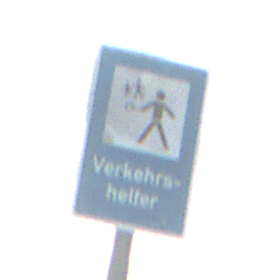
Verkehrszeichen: Verkehrshelfer
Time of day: SunriseSunset
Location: Outdoor (RoadRail)
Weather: PartlyCloudy
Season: NotSpecified
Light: Natural